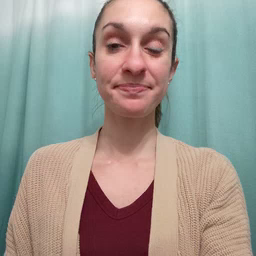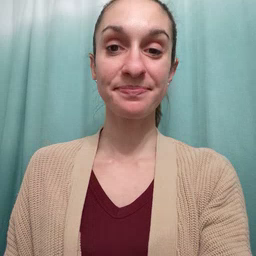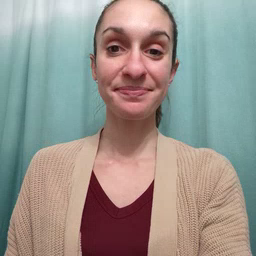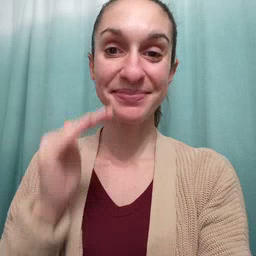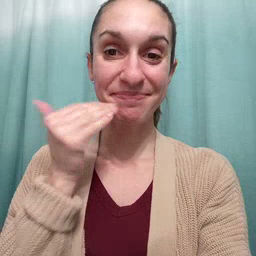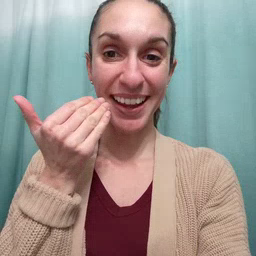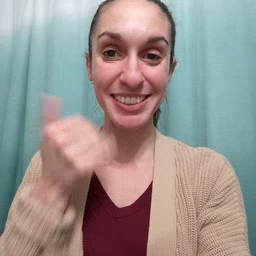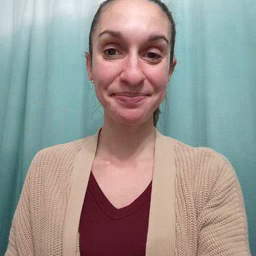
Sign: smile